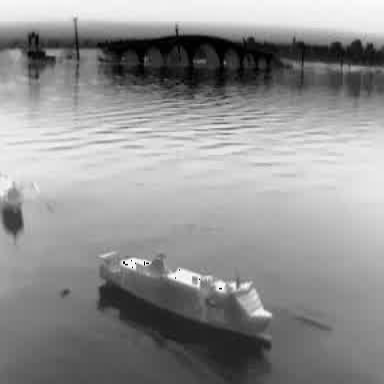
There is a container_ship in the infrared image.